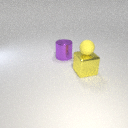
small yellow rubber sphere above large yellow metal cube